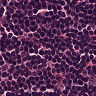
Metastatic tissue present: no